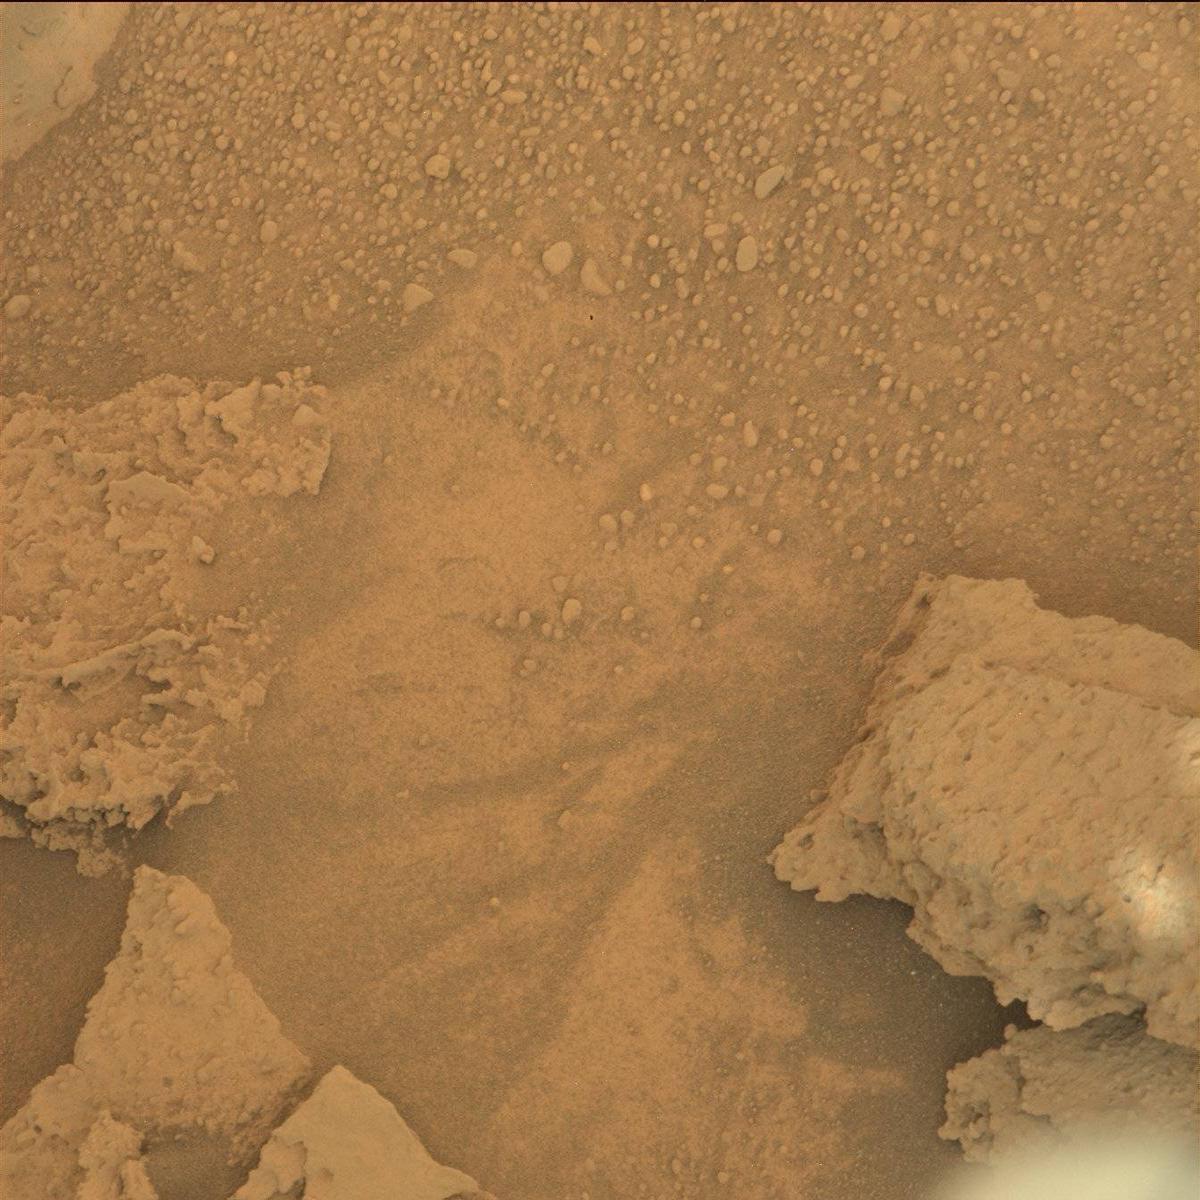
Terrain classes present: Bedrock, Rock, Sand / Soil